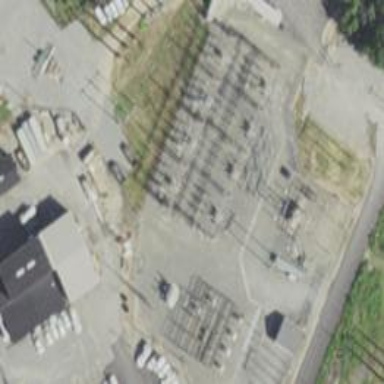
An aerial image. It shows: Switch for power supply.